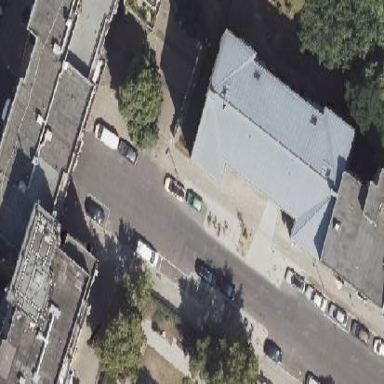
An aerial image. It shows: Residential building located near college.